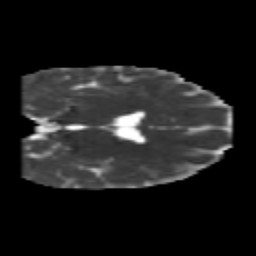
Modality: MD
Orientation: coronal
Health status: healthy
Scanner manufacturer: philips
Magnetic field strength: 3 T
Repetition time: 6.964 s
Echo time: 0.092 s